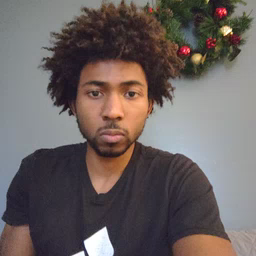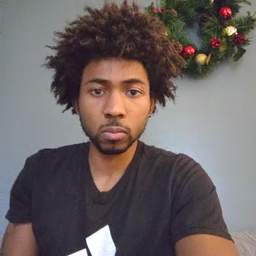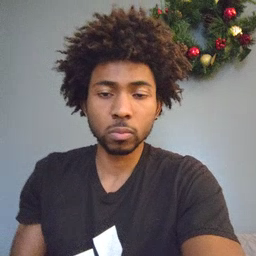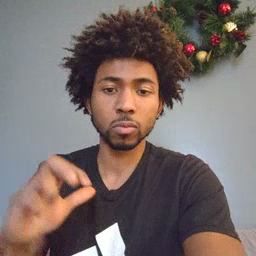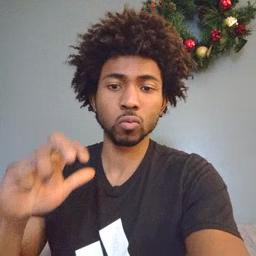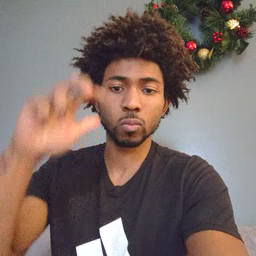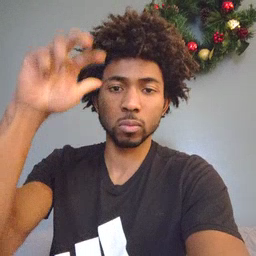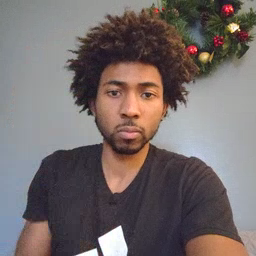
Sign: stairs